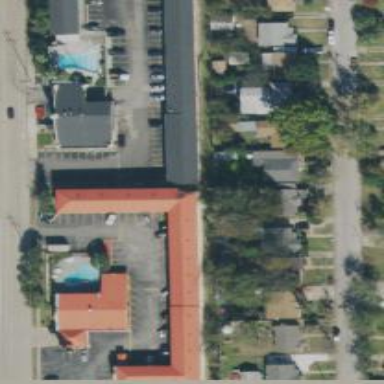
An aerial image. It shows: Motel building.